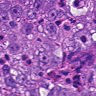
Metastatic tissue present: yes